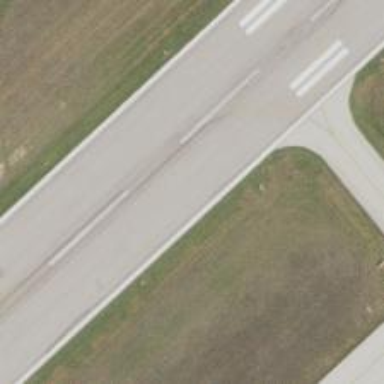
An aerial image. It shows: Asphalt runway at the airport.